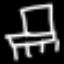
Label: chair